Interaction volume radius: 5 \u00c5
Interaction volume height: 10 \u00c5
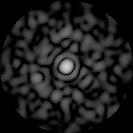
Disorder parameter: 0.8618